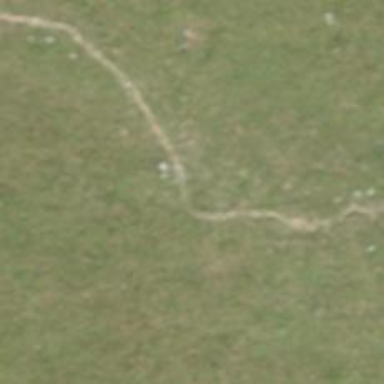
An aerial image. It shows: Path.